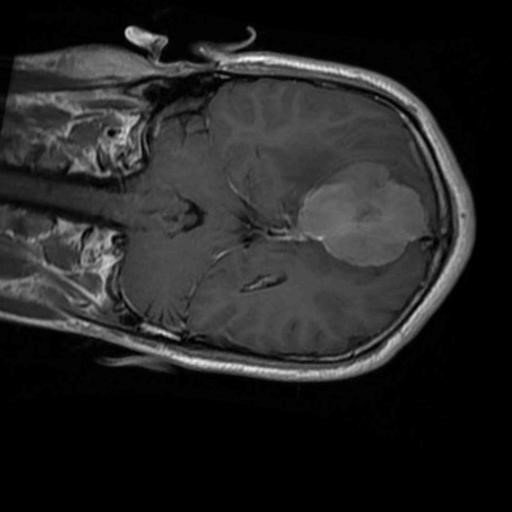
Label: brain_menin